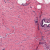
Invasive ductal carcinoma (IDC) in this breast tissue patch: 0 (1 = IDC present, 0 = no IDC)